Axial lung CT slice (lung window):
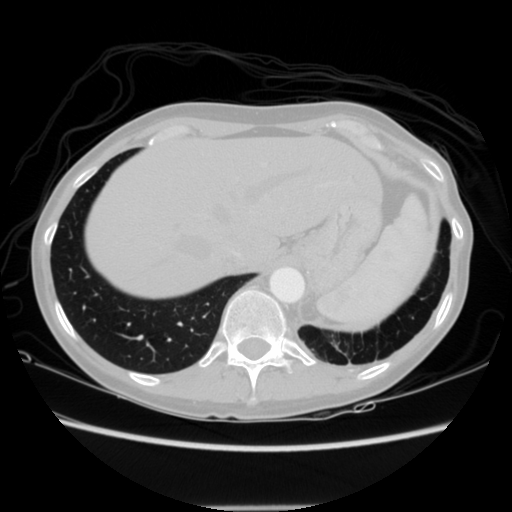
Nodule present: no